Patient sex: M
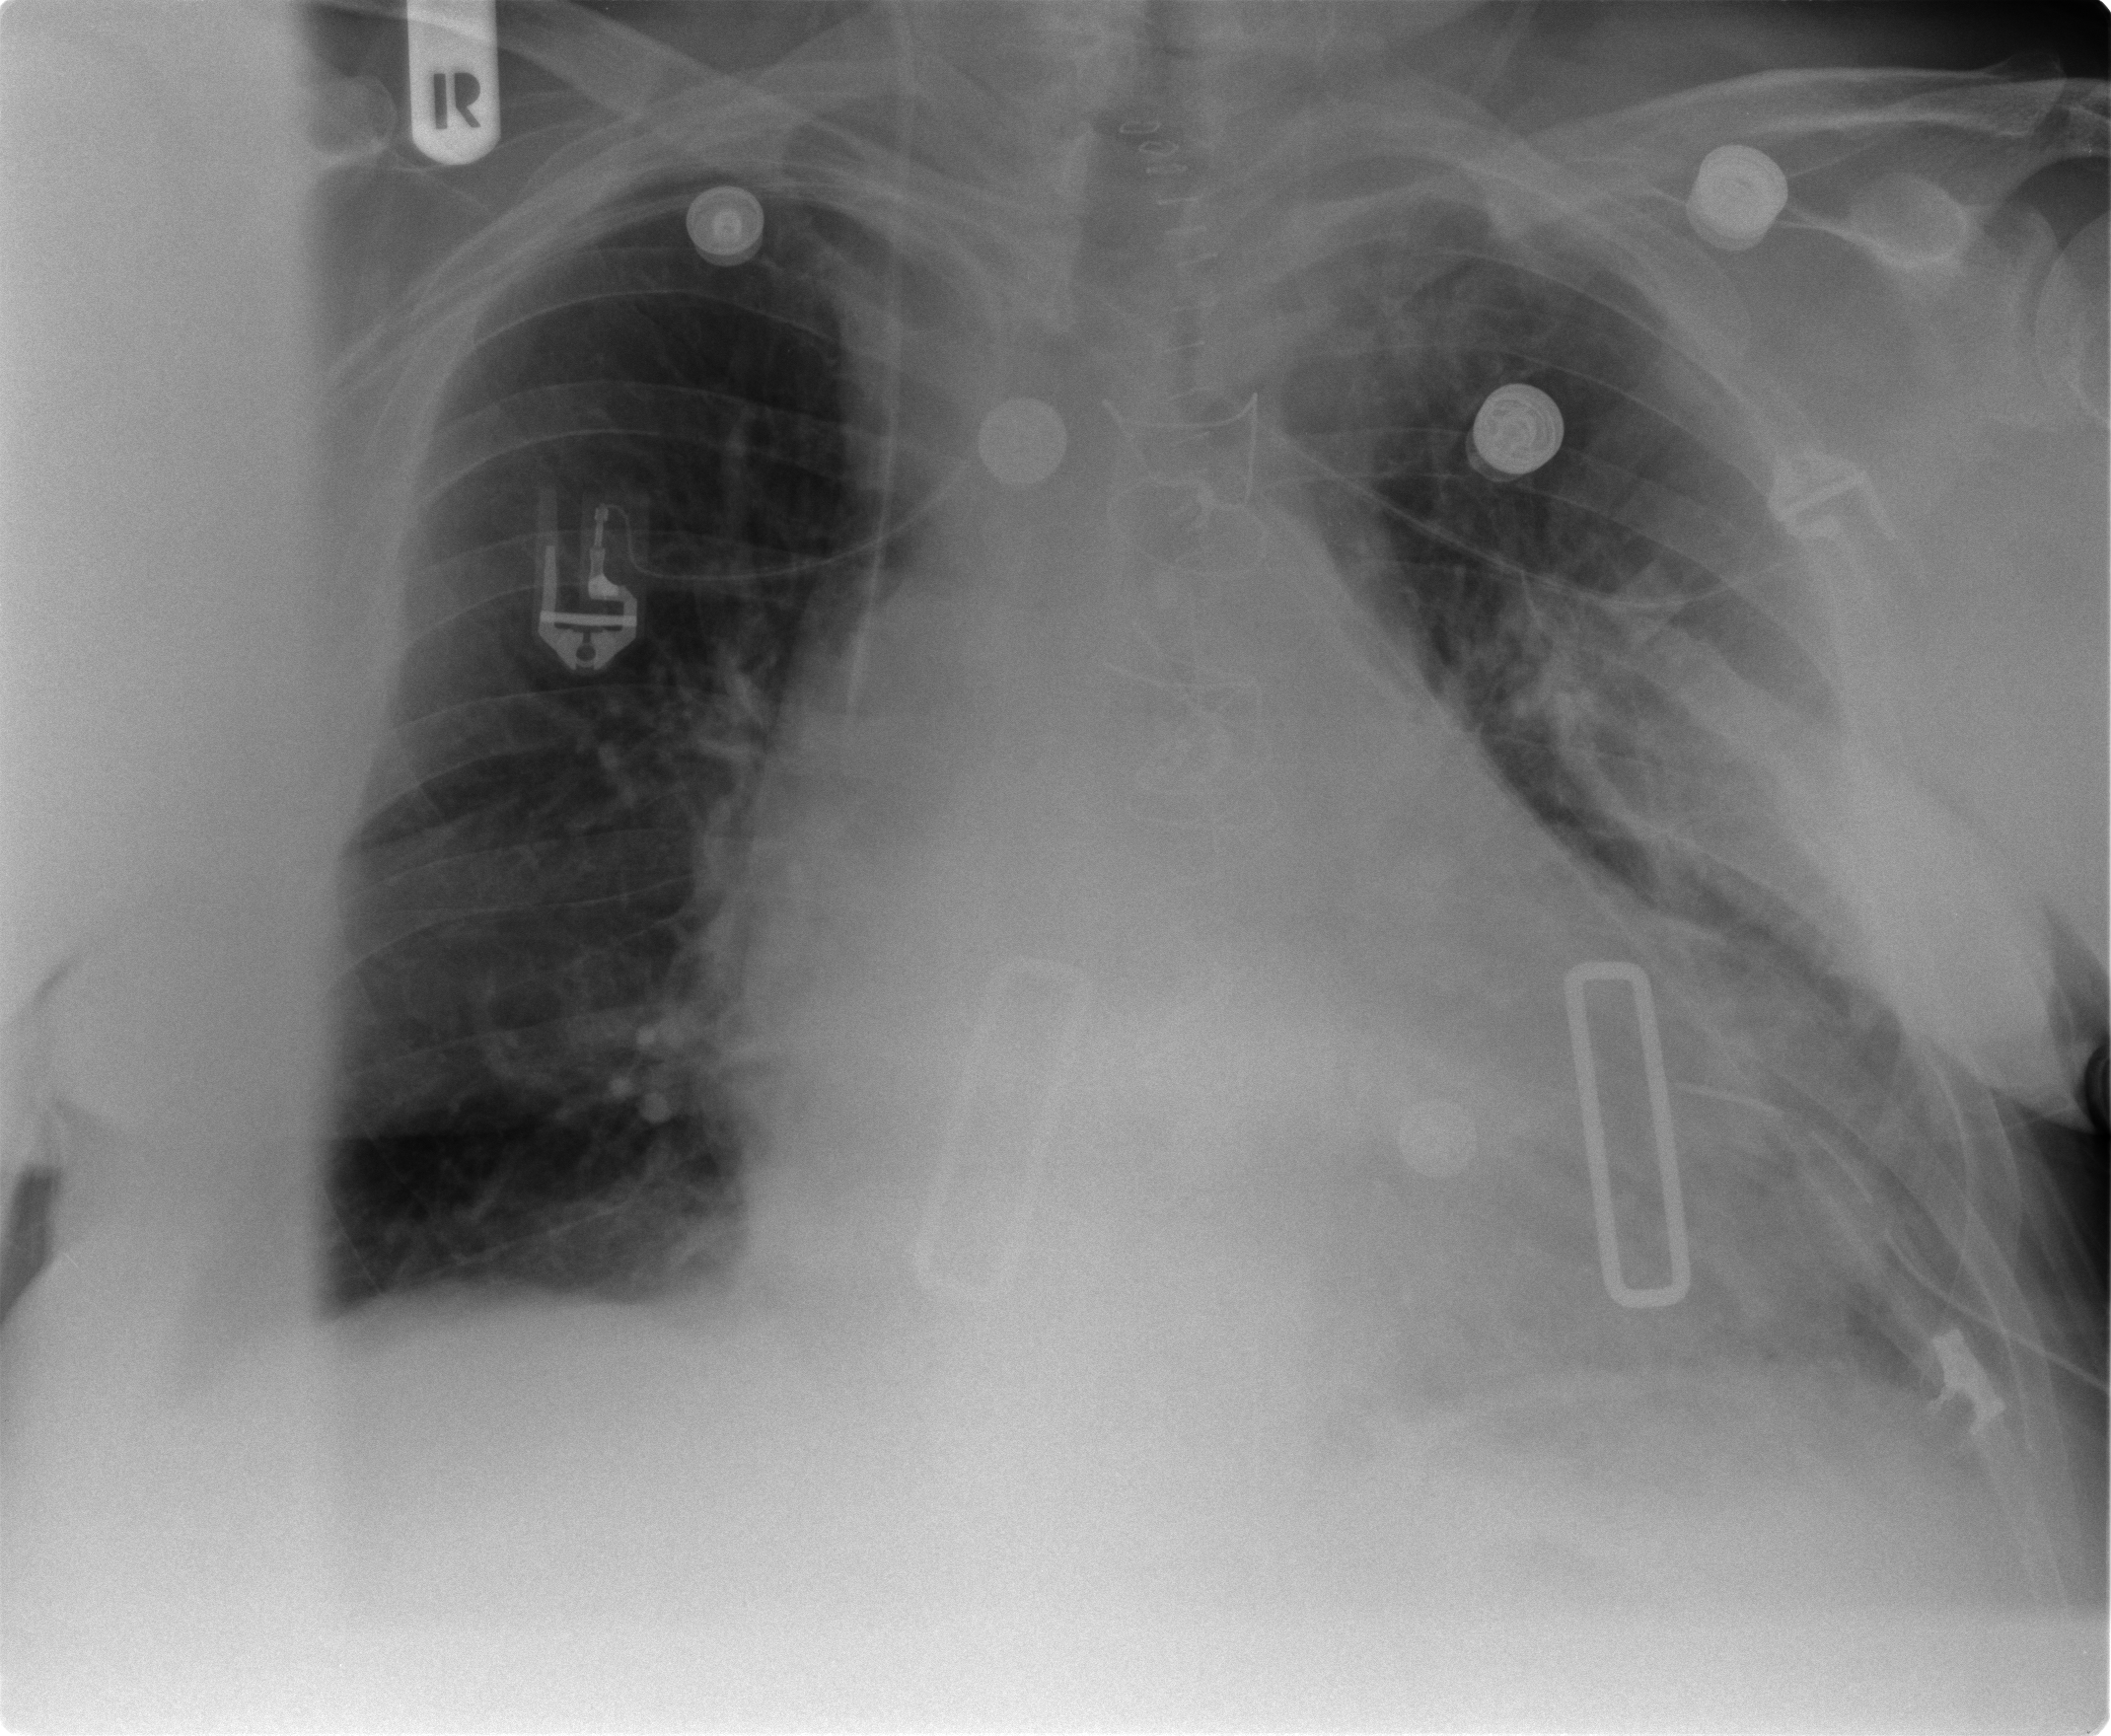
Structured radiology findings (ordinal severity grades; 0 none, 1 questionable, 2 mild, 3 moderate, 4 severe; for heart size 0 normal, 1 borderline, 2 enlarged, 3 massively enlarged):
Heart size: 3
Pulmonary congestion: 2
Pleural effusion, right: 0
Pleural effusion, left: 1
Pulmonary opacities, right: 0
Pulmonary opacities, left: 0
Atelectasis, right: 0
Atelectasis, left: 2